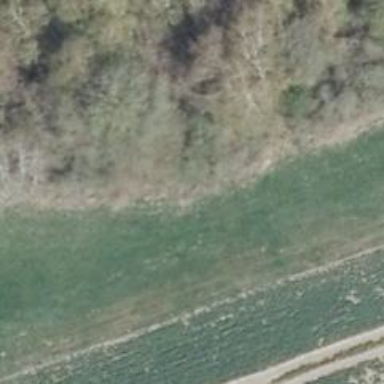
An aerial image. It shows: Grassy path with very horrible smoothness.